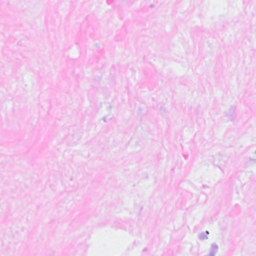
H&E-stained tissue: Breast